A time-domain waveform of one vibration snapshot from a rolling-element bearing is shown. Determine the bearing's health state. Answer with exactly one of: normal, inner_race, outer_race, ball.
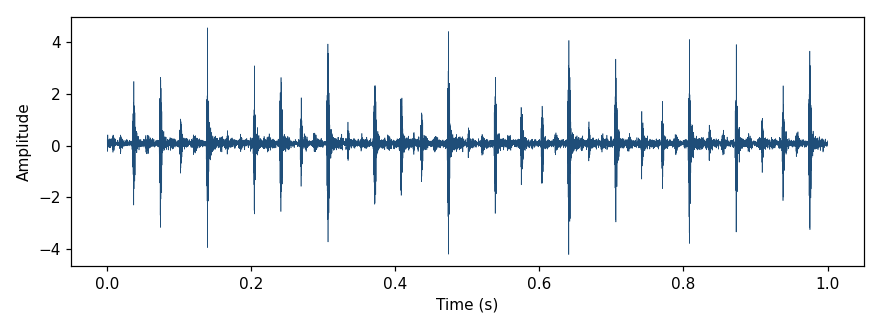
Answer: outer_race